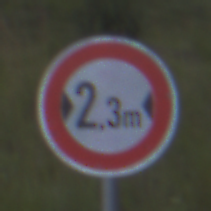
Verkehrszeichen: TatsaechlicheBreite2Komma3
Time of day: SunriseSunset
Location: Outdoor (Nature)
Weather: PartlyCloudy
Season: NotSpecified
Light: Natural